Question: I am trying to make a header with a search input and the name of the user next to each other. As the name of the user can be very long, the search input has to vary its width (as well as the username div). Like the image below:

'''
<div class="container">
<div class="left" style="width: 80%">DYNAMIC WIDTH - search input</div>
<div class="right" style="width: 20%">SHORT NAME</div>
</div>
'''
<URL>
I'm setting the width manually there (80% and 20%, or 70% and 30%), I want it to change dynamically according to the name's length and both div's have to sum 100%.
It looks very simple but I can't think of a way of doing it.
Thanks for any help!
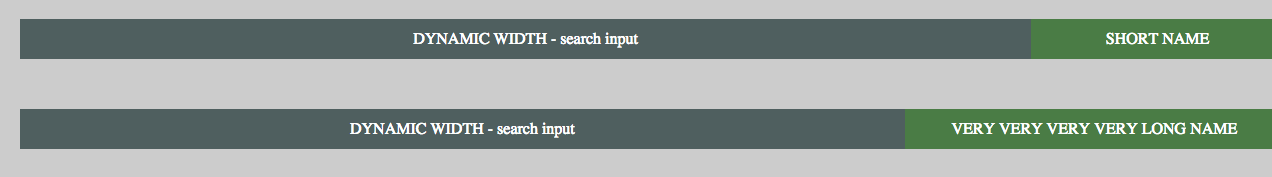
Answer: It easier to set them as 'display: table-cell' elements, since cells adjust their width to fit the parent.
If you set the 'left' div to 'width: 100%' it will always take the remaining space left by 'right' div:
<URL>
'''
.container {
display: table;
width: 100%;
}
.left {
display: table-cell;
width: 100%;
background: red;
}
.right {
display: table-cell;
background: green;
white-space: nowrap;
}
'''